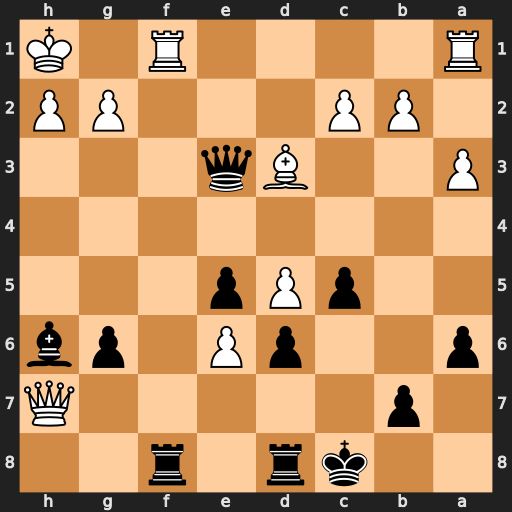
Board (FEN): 2kr1r2/1p5Q/p2pP1pb/2pPp3/8/P2Bq3/1PP3PP/R4R1K
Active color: b
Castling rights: -
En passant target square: -
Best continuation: Rh8 Rae1 Rxh7 Rxe3 Bxe3